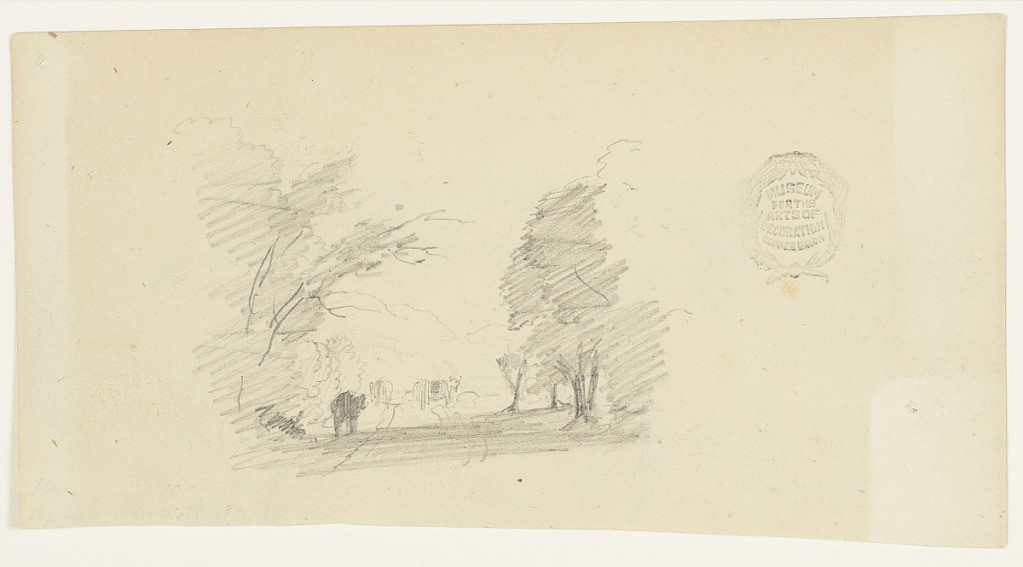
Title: Three Cows on a Road in the Woods
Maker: Frederic Edwin Church, American, 1826–1900
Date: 1844–56
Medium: Graphite on off-white wove paper
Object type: Drawing
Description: Landscape and figure sketch showing a view of three cows on a dirt road in the woods. Possibly a scene witnessed in Catskill, New York or Vermont, it is loosely rendered and includes a rugged mountain range outlined in the background at center. At left and right, groups of deciduous trees with lush canopies cast a dark shadow over the road, which is marked with noticeable cart tracks. Three cows stand in the road at center, the rightmost one looks back at us.

Verso: Mixed sketches of a table and a loose view of an alligator. Dominating the composition at center and right is a partial elevation of a table. Its leg is shaped like a baluster and the corner of the frame like a bracket. At left and oriented to the left is an indistinct design labeled "alligator." It could be an extremely loose alligator or a three-arched bridge.